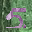
Label: 5